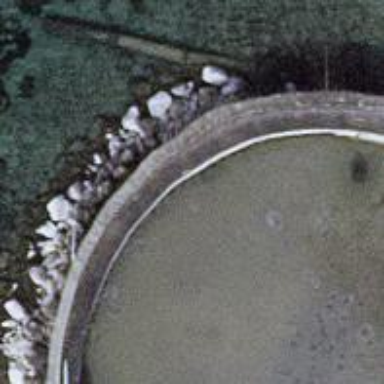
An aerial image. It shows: Breakwater structure.